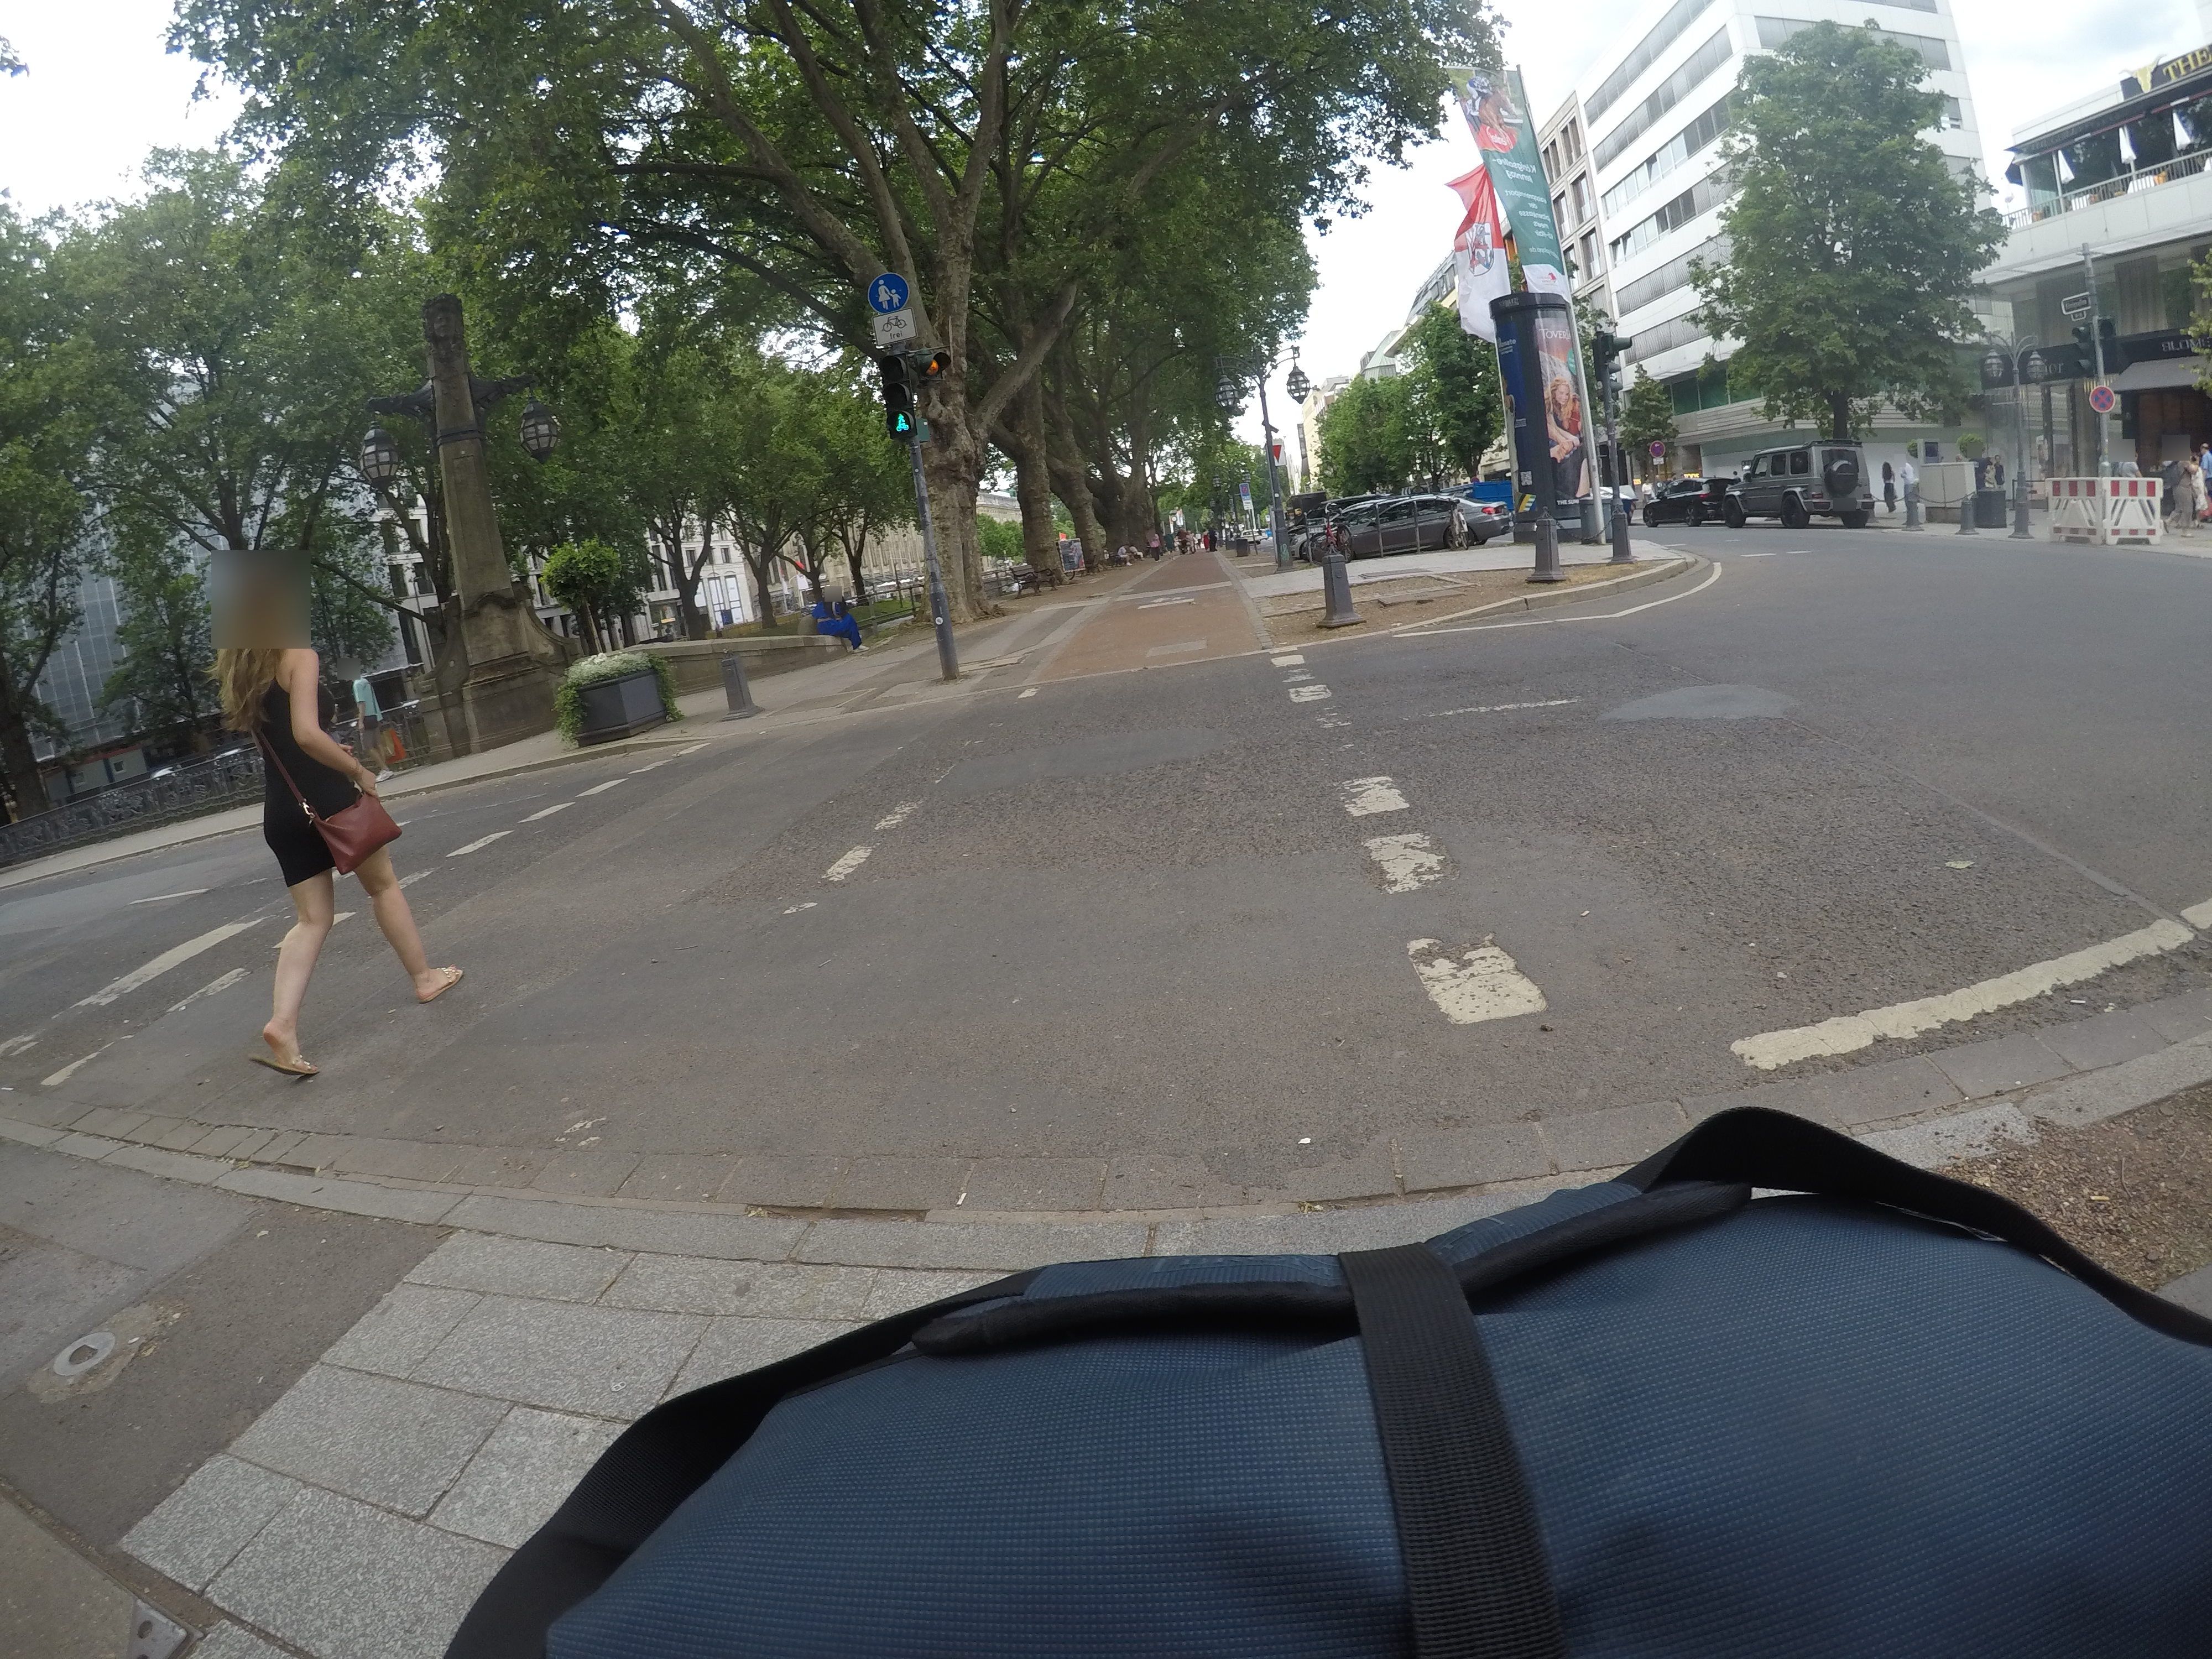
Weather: clear
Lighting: day
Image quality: good
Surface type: cycling surface
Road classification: residential
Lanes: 2
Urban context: urban centre
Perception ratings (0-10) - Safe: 5.1, Lively: 9.29, Beautiful: 9.55, Boring: 2.04, Depressing: 5.78, Wealthy: 5.45